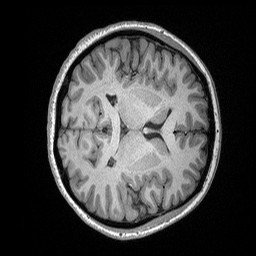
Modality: T1w
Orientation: axial
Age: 25
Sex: female